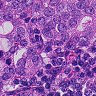
Metastatic tissue present: yes